Field crop: tomato
Growth stage: 1
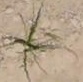
Species: cyperus